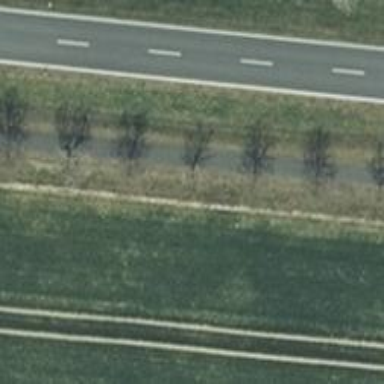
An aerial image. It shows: Deciduous broadleaved tree.